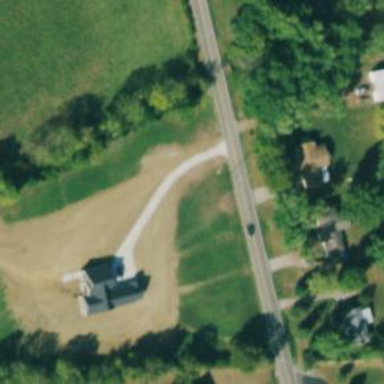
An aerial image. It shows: Driveway.